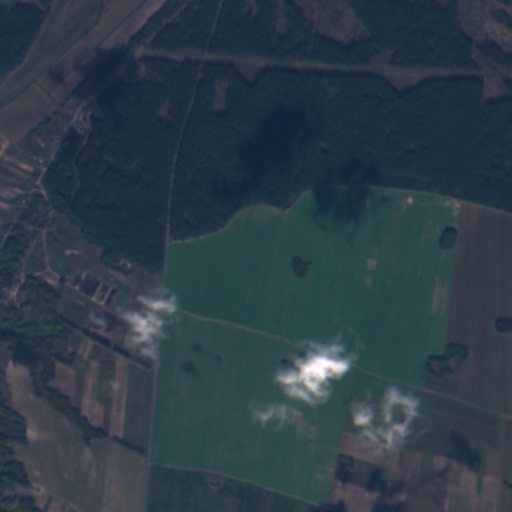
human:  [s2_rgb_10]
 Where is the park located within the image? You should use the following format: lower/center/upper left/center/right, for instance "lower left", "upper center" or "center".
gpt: The park is located in the lower left of the image.
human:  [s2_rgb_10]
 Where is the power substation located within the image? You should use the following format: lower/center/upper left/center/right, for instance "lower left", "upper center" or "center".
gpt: The power substation is located in the upper left of the image.
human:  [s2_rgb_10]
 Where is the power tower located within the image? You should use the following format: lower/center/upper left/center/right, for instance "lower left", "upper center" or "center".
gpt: The power tower is located in the upper left of the image.
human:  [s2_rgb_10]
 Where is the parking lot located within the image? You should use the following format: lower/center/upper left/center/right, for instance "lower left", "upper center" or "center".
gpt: There is no parking lot in the image.